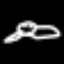
Label: frog